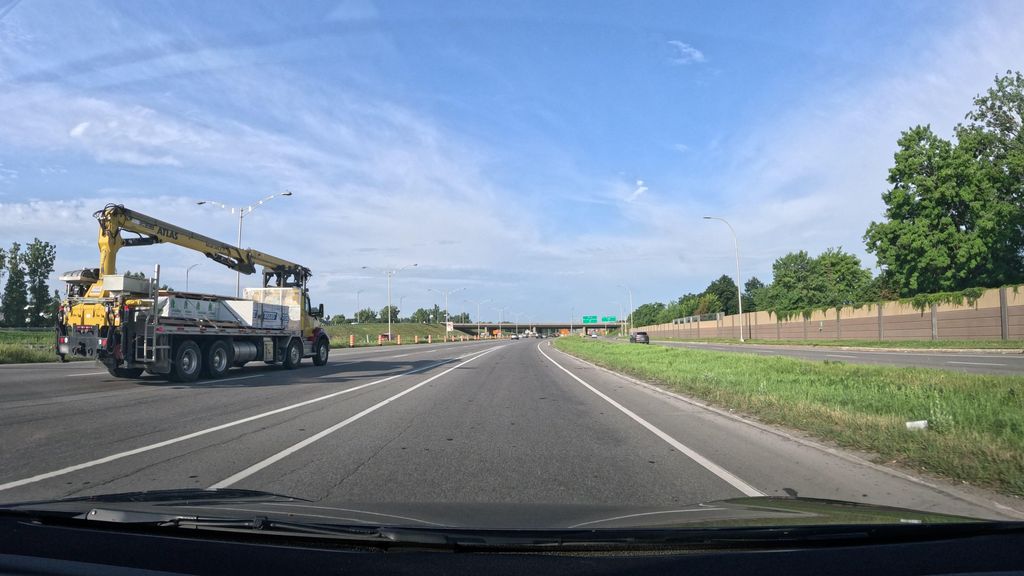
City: montreal